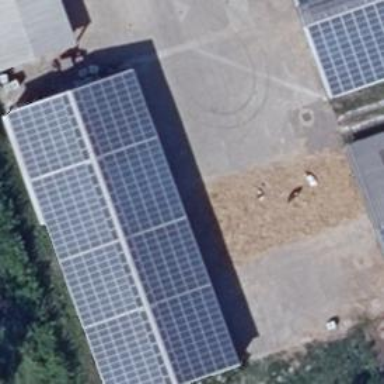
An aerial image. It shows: Building equipped with solar photovoltaic panel for generating electricity. The small installation is solar power generator.